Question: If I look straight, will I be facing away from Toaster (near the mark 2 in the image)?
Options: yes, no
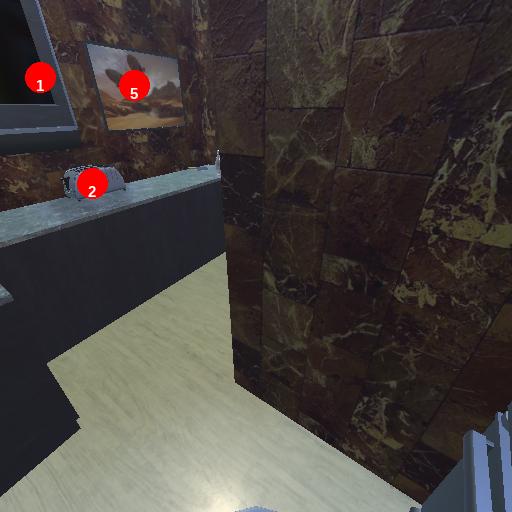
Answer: yes